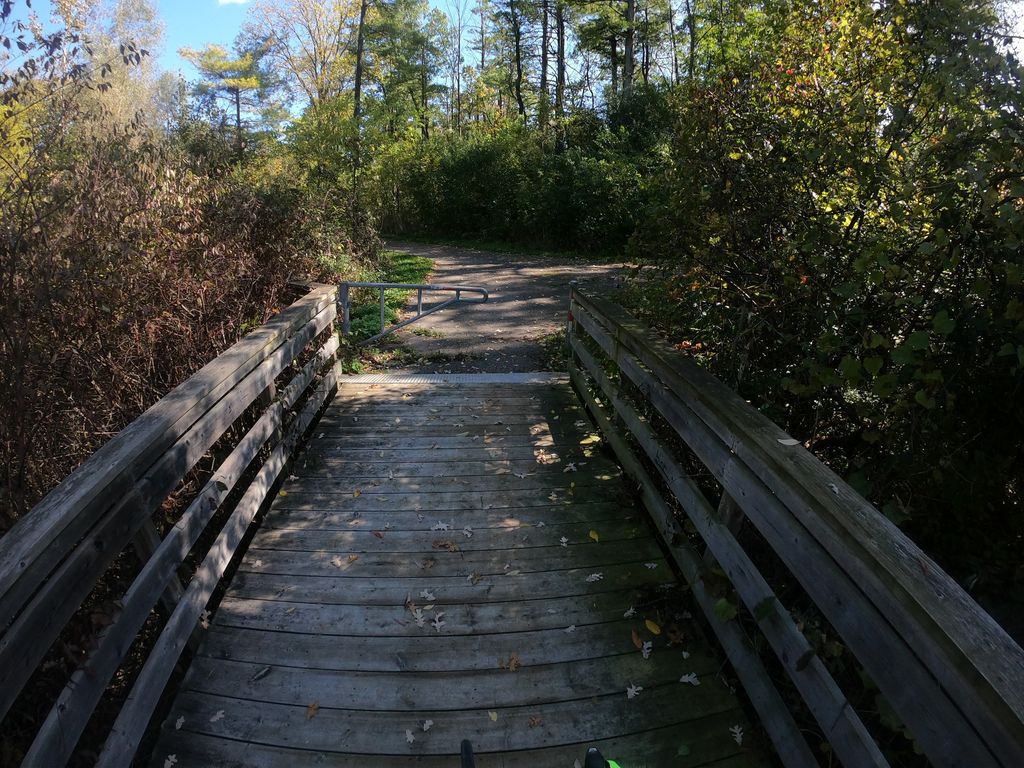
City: kitchener-waterloo